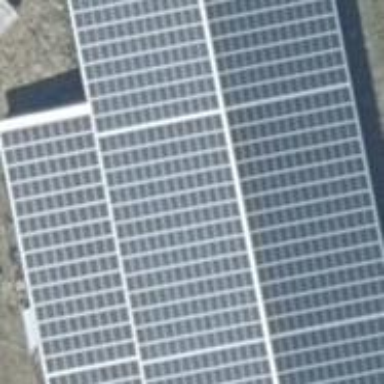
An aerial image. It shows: Solar photovoltaic panel generator producing electricity in small installation.